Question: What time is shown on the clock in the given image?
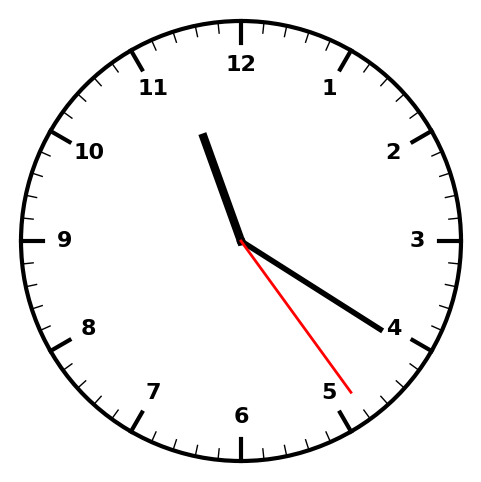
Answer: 11:20:24